【题型】选择题　【知识点】解析几何　【难度】medium
古希腊数学家阿波罗尼奥斯用不同的平面截同一圆锥，得到了圆锥曲线，其中的一种如图所示. 用过点$M$点且垂直于圆锥底面的平面截两个全等的对顶圆锥得到双曲线的一部分，已知高$PO=2$，底面圆的半径为$4$，$M$为母线$PB$的中点，平面与底面的交线$EF \perp AB$，则双曲线的两条渐近线所成角的余弦值为（ ）

A. $\dfrac{4}{5}$ \quad B. $\dfrac{3}{5}$ \quad C. $\dfrac{5}{6}$ \quad D. $\dfrac{6}{7}$

% 若有第二张图片，按以下格式添加
%
%

% figure2
%
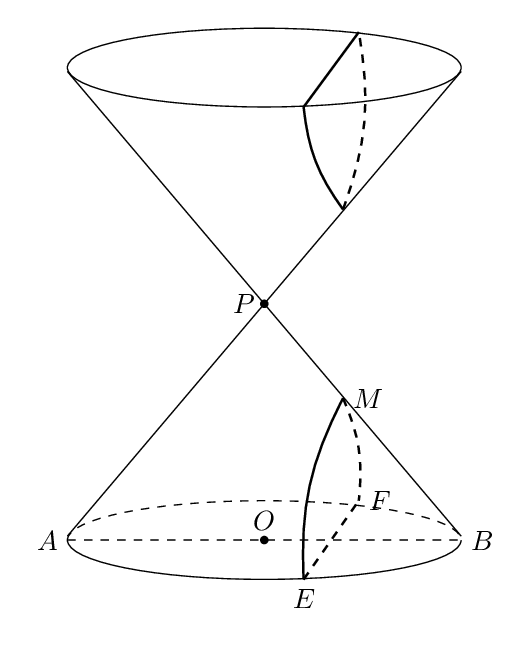
【解答】
【答案】$B$

【分析】以过$M$点且垂直于圆锥底面的平面的中心为原点，平行于圆锥的轴为$x$轴建立坐标系，求出$M$，$E$坐标代入双曲线方程，进而求得渐近线方程，先求出两渐近线所夹锐角的正切值，再求余弦值即可。

【解答】解：设$EF$交$OB$于$N$，

以过$M$点且垂直于圆锥底面的平面的中心为原点，平行于圆锥的轴为$x$轴建立如图所示坐标系，

因为圆锥的高$|PO|=|O'N|=2$，$M$是$PB$中点，且截面垂直于底面，

所以$|MN|=\frac{1}{2}|PO|=1$，所以$M(1, 0)$，

又因为底面圆半径$|OB|=4$，

所以$|ON|=\frac{1}{2}|OB|=2$，$|EN|=\sqrt{|OE|^2 - |ON|^2}=2\sqrt{3}$，所以$E(2, 2\sqrt{3})$。

设双曲线方程为$\frac{x^2}{a^2} - \frac{y^2}{b^2} = 1$，

将$M(1, 0)$，$E(2, 2\sqrt{3})$代入解得
\[
\begin{cases}
a = 1 \\
b = 2
\end{cases}
\]

% 以下为续写的下文内容，与前文无缝衔接
则双曲线的两条渐近线方程为 \(y = \pm \frac{b}{a}x = \pm 2x\)，

由对称性可知两条渐近线所夹锐角的正切值为
\[
\left| \frac{2 \times 2}{1 - 2^2} \right| = \frac{4}{3},
\]

所以双曲线两渐近线所夹锐角的余弦值为
\[
\frac{1}{\sqrt{\left( \frac{4}{3} \right)^2 + 1}} = \frac{3}{5}.
\]

故选：\(B\)。

【点评】本题考查了双曲线的性质，属于中档题。
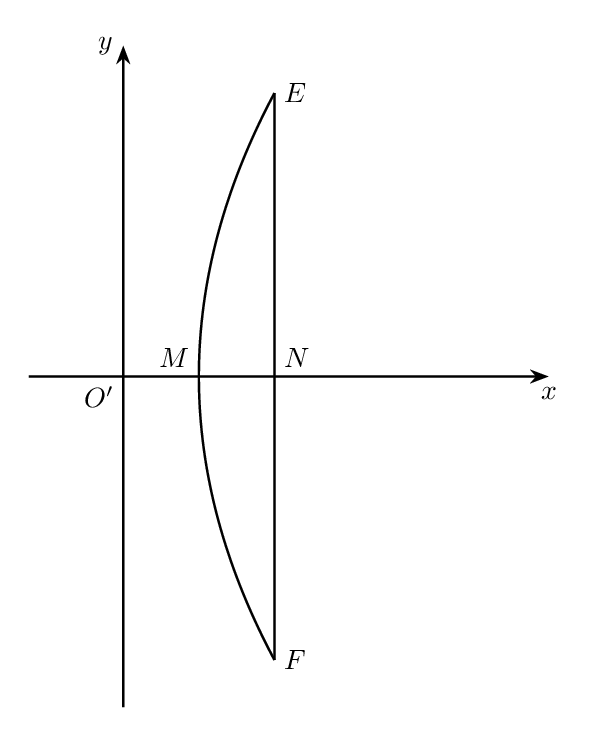